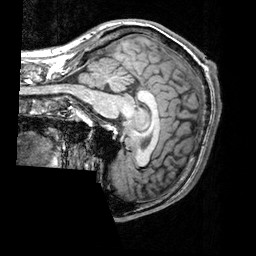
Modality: T1w
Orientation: sagittal
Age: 31
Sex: male
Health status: healthy
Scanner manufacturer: siemens
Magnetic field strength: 3 T
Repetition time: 2.3 s
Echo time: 0.00303 s